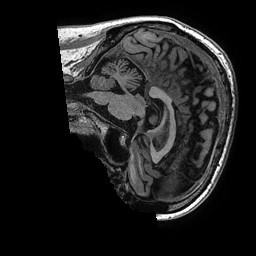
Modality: T1w
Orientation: sagittal
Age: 60
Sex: male
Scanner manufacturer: ge
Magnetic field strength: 3 T
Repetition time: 0.006952 s
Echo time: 0.00292 s